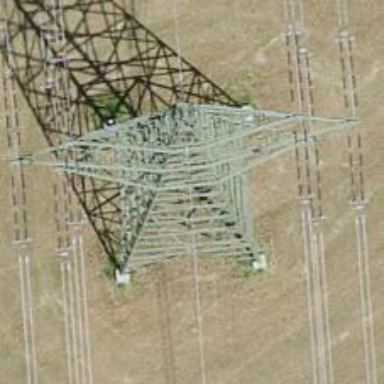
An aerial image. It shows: Towering power structure.